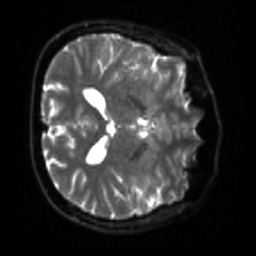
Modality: sbref
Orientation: axial
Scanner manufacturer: siemens
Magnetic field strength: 3 T
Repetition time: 4 s
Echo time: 0.0594 s